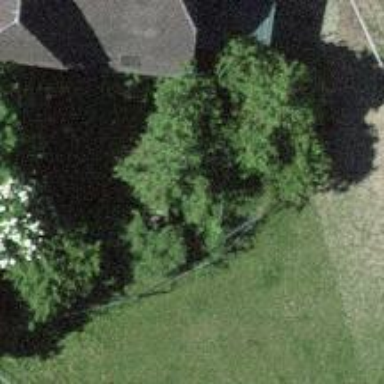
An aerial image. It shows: Single tag "natural: tree."